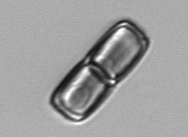
Label: Ephemera